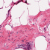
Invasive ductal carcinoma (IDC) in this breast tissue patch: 0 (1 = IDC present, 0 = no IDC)